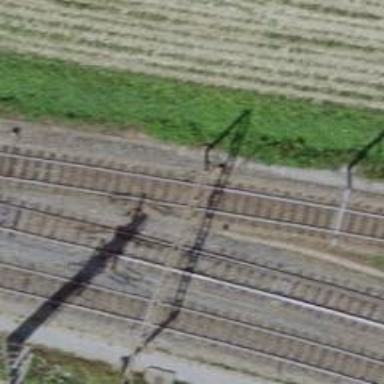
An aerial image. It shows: Railway switch.